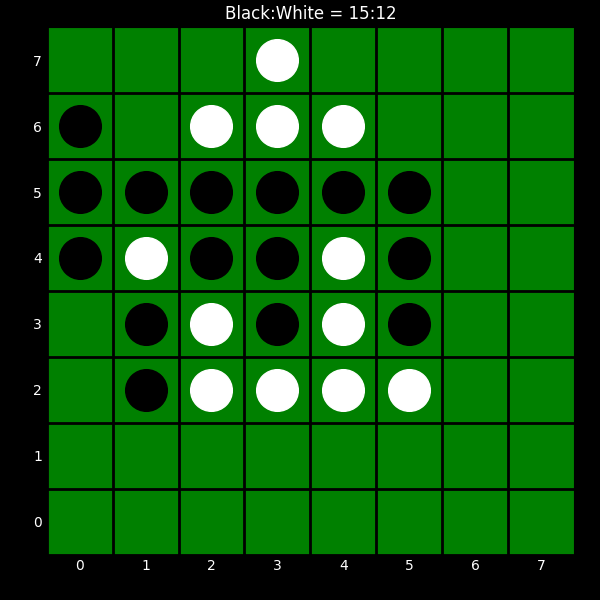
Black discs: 15
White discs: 12